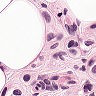
Metastatic tissue present: yes